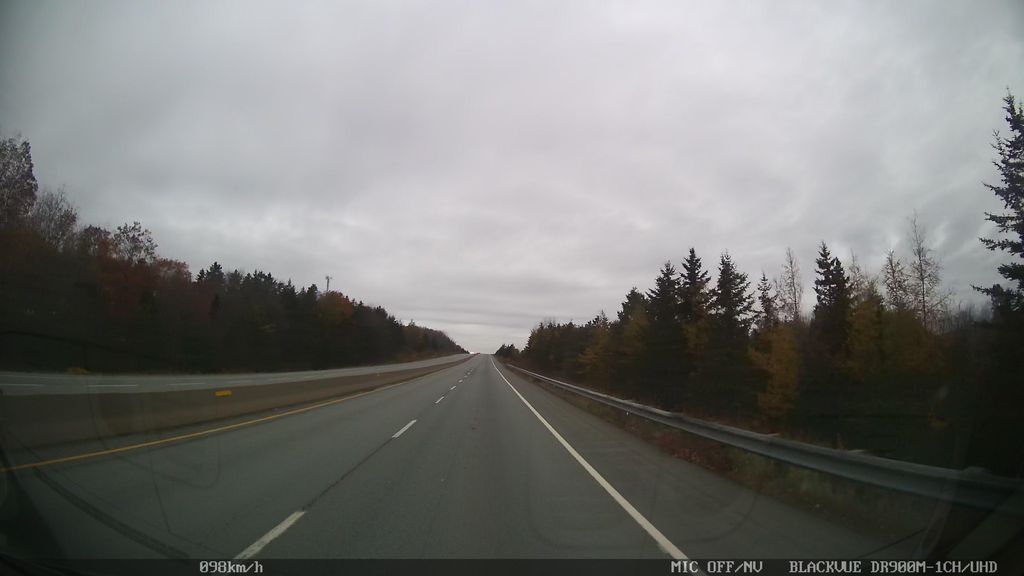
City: halifax